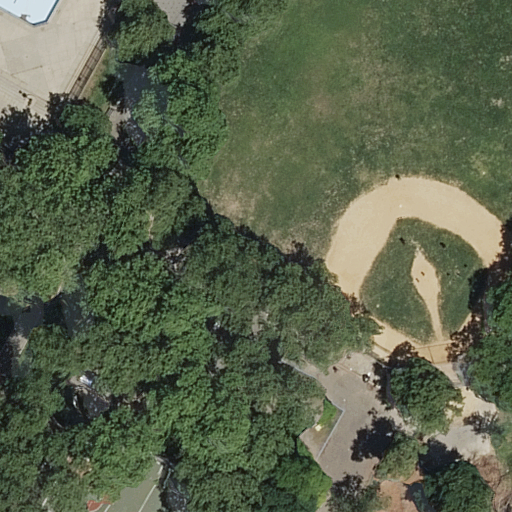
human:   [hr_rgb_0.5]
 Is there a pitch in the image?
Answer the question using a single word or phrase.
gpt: yes

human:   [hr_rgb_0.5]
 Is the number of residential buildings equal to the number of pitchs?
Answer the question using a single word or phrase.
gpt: no

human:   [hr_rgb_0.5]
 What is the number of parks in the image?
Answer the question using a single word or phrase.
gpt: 1

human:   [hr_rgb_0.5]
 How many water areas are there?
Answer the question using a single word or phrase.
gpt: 1

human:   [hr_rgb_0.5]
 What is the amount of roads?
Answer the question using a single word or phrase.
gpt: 1

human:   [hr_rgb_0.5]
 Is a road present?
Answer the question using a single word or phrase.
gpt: yes

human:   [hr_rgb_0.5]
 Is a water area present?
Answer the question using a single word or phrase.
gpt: yes

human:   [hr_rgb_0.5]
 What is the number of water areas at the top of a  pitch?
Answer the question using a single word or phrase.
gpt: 1

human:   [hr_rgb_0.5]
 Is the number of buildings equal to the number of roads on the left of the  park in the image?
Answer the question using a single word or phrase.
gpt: yes

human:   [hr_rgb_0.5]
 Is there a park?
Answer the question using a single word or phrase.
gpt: yes

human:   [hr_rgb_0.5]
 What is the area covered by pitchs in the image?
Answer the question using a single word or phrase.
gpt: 5603m2

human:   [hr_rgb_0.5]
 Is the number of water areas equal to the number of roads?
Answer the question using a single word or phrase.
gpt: yes

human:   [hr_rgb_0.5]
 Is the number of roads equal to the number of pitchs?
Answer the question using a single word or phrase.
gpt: no

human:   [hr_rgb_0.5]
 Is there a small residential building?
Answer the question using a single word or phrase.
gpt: no

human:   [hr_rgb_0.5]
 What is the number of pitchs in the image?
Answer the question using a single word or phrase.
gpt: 2

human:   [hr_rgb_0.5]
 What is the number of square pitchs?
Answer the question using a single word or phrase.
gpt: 0

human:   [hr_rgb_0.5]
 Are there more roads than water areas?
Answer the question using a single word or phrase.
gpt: no

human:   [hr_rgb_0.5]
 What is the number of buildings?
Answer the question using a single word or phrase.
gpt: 0

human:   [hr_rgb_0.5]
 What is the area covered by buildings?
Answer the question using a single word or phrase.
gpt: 0m2

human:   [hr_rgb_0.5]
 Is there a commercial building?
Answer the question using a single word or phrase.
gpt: no

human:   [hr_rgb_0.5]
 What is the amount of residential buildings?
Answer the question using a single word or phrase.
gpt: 0

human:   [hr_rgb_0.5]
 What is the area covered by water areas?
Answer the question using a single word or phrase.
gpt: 5m2

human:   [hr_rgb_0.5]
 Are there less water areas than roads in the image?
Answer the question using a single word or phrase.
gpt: no

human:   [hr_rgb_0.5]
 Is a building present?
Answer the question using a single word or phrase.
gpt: no

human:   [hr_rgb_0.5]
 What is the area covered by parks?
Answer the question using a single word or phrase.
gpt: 1436m2

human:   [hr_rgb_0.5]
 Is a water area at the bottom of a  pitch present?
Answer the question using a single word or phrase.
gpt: no

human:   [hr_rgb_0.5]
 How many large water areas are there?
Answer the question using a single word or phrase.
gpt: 0

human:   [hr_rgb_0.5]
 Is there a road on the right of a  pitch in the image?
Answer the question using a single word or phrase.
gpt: no

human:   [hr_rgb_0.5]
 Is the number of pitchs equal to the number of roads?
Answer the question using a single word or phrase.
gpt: no

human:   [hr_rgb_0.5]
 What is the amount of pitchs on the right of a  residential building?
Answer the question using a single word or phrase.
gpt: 0

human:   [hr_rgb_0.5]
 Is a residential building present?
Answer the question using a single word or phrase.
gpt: no

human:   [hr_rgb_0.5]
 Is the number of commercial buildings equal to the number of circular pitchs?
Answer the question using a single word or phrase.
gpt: yes

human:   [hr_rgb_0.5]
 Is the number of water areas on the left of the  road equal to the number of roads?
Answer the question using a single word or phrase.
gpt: yes

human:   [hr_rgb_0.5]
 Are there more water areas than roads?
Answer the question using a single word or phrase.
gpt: no

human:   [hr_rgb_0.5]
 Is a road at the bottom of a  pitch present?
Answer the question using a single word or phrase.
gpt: no

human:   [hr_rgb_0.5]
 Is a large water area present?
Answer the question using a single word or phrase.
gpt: no

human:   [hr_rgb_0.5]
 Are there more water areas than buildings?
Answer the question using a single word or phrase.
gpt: yes

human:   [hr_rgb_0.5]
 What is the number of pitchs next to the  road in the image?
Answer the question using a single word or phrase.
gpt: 2

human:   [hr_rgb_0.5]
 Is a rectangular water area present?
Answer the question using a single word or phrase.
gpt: yes

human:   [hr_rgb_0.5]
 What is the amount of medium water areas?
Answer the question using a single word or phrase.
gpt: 0

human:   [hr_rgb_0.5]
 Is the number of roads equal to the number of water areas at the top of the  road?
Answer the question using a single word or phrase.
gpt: yes

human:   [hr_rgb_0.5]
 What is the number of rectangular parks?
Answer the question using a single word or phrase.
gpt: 1

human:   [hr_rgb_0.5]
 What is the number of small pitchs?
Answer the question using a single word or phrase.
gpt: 0

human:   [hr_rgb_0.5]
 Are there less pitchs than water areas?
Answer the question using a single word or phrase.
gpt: no

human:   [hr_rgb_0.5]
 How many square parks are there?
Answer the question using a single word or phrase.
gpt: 0

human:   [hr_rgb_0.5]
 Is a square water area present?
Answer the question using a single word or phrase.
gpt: no

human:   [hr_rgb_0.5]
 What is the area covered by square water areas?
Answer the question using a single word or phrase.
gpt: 0m2

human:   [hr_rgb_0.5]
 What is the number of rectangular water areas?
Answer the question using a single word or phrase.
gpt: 1

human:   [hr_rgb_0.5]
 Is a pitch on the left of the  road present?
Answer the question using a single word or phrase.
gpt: no

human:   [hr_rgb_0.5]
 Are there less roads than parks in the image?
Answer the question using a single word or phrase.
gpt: no

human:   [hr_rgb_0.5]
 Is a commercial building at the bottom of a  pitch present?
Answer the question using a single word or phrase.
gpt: no

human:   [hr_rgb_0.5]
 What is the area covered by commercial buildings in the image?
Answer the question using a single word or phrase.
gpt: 0m2

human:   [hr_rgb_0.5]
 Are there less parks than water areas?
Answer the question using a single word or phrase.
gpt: no

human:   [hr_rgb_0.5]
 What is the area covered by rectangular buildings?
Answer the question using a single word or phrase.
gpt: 0m2

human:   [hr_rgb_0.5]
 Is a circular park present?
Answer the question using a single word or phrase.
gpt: no

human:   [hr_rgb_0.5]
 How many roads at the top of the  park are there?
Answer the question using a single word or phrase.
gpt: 1

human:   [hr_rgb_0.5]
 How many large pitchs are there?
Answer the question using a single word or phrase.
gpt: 1

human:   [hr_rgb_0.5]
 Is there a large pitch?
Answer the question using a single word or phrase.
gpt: yes

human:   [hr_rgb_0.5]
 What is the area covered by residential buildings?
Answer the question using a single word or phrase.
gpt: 0m2

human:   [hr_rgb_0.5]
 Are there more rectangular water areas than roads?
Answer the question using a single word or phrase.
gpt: no

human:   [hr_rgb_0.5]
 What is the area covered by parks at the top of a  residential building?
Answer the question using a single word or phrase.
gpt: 0m2

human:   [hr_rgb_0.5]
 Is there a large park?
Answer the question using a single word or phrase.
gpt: yes

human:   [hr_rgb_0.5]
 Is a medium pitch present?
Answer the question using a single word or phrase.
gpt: yes

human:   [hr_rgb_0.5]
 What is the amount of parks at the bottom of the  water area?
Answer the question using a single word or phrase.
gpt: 1